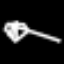
Label: diamond